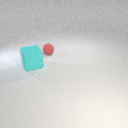
large cyan rubber cube to the left of small red rubber sphere